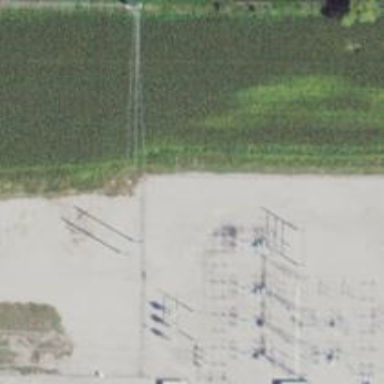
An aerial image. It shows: Switch for power supply.